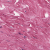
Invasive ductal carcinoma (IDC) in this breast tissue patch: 0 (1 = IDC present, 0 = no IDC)